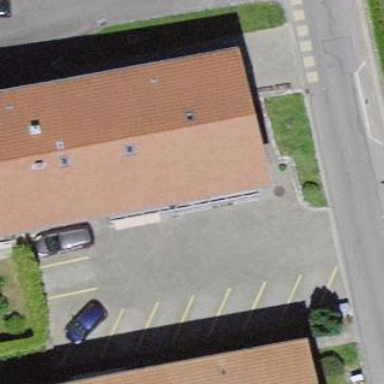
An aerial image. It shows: Residential building.